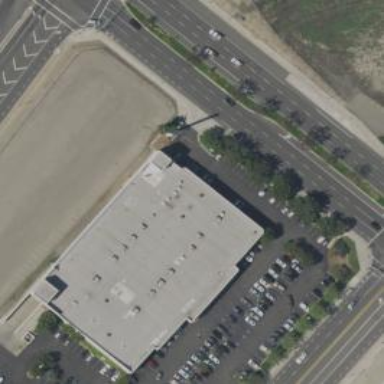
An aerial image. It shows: Retail building.